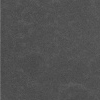
Atmospheric dust classification: dusty